This wavelet scalogram was computed from a rotor test-rig vibration snapshot. Diagnose the rotating machine from this image, choosing from: normal, misalignment, unbalance, looseness.
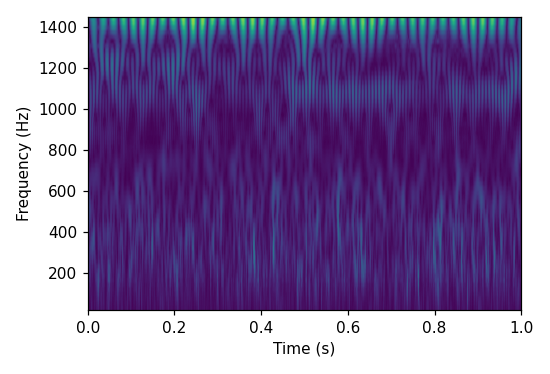
Answer: unbalance